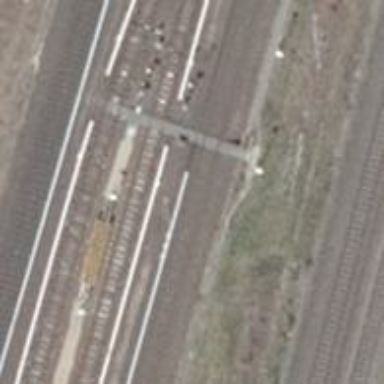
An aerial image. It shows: Railway crossing.